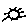
Label: sun